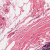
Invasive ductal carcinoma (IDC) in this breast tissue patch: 0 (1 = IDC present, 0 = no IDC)